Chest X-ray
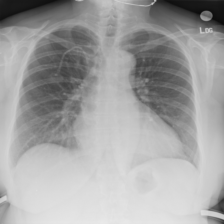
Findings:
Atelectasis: negative
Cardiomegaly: negative
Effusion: negative
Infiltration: negative
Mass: negative
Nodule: negative
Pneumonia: negative
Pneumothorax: negative
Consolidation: negative
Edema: negative
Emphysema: negative
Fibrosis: negative
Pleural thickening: negative
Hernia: negative